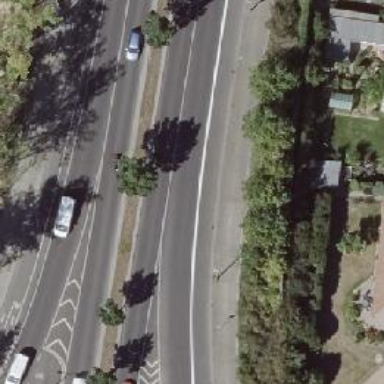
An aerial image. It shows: Primary highway with asphalt surface and embankment. There are no sidewalks along the road.